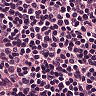
Metastatic tissue present: no